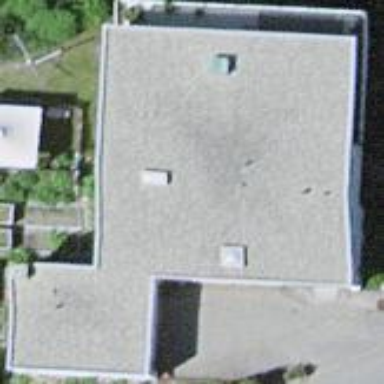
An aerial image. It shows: Building with flat roof.